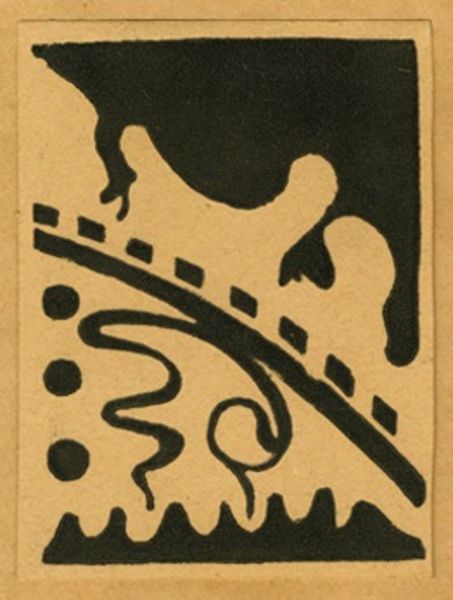
Titel: Abstract Design, Abstract Design
Künstler: M. Merkushev
Standort: Amherst (Massachusetts, USA)
Institution: Mead Art Museum, Amherst College
Schlagwörter: komposition, schwarz, abstrakt, formen, white, black, portrait, decorative, pattern, print, brown, mountain, black and white, dots, line, sketch, pen, swirl, abstract, small, ink, square, dot, signature, rectangles, squares, circle, circles, forms, lines, shapes, slope, figure, pen and ink, twenties, druck, cut, boxes, zeichnung, russian, swirls, flame, snake, shape, rauch, oblique, 1920, 1920's, card, curved, blob, circels, dashes